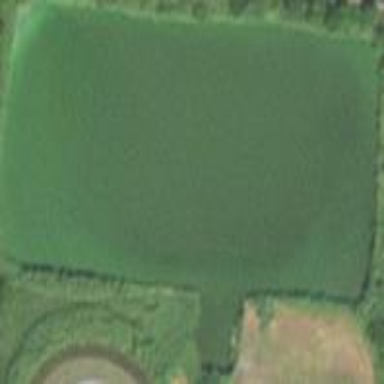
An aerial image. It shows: Reservoir of water.